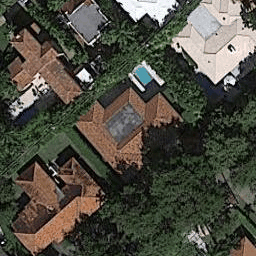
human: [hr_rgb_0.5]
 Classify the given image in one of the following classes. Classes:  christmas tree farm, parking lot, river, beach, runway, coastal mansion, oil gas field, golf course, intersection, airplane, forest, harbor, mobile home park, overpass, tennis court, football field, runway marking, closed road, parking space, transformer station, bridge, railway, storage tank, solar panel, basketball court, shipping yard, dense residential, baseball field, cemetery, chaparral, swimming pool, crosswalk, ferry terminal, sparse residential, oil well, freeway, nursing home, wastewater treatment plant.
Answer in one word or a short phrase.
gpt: coastal mansion